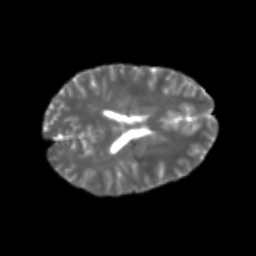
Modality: T2w
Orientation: axial
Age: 20
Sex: female
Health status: healthy
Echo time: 0.074 s